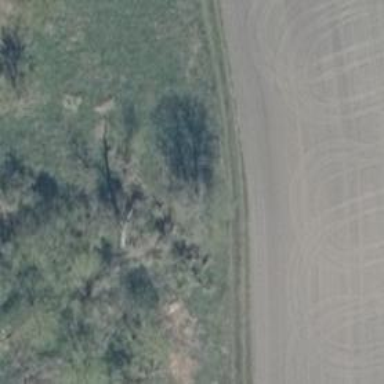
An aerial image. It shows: Dirt track road with grade 4 tracktype.